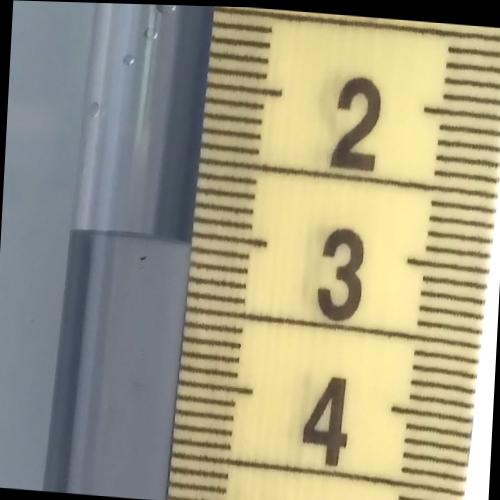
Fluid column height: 3.1 cm